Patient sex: M
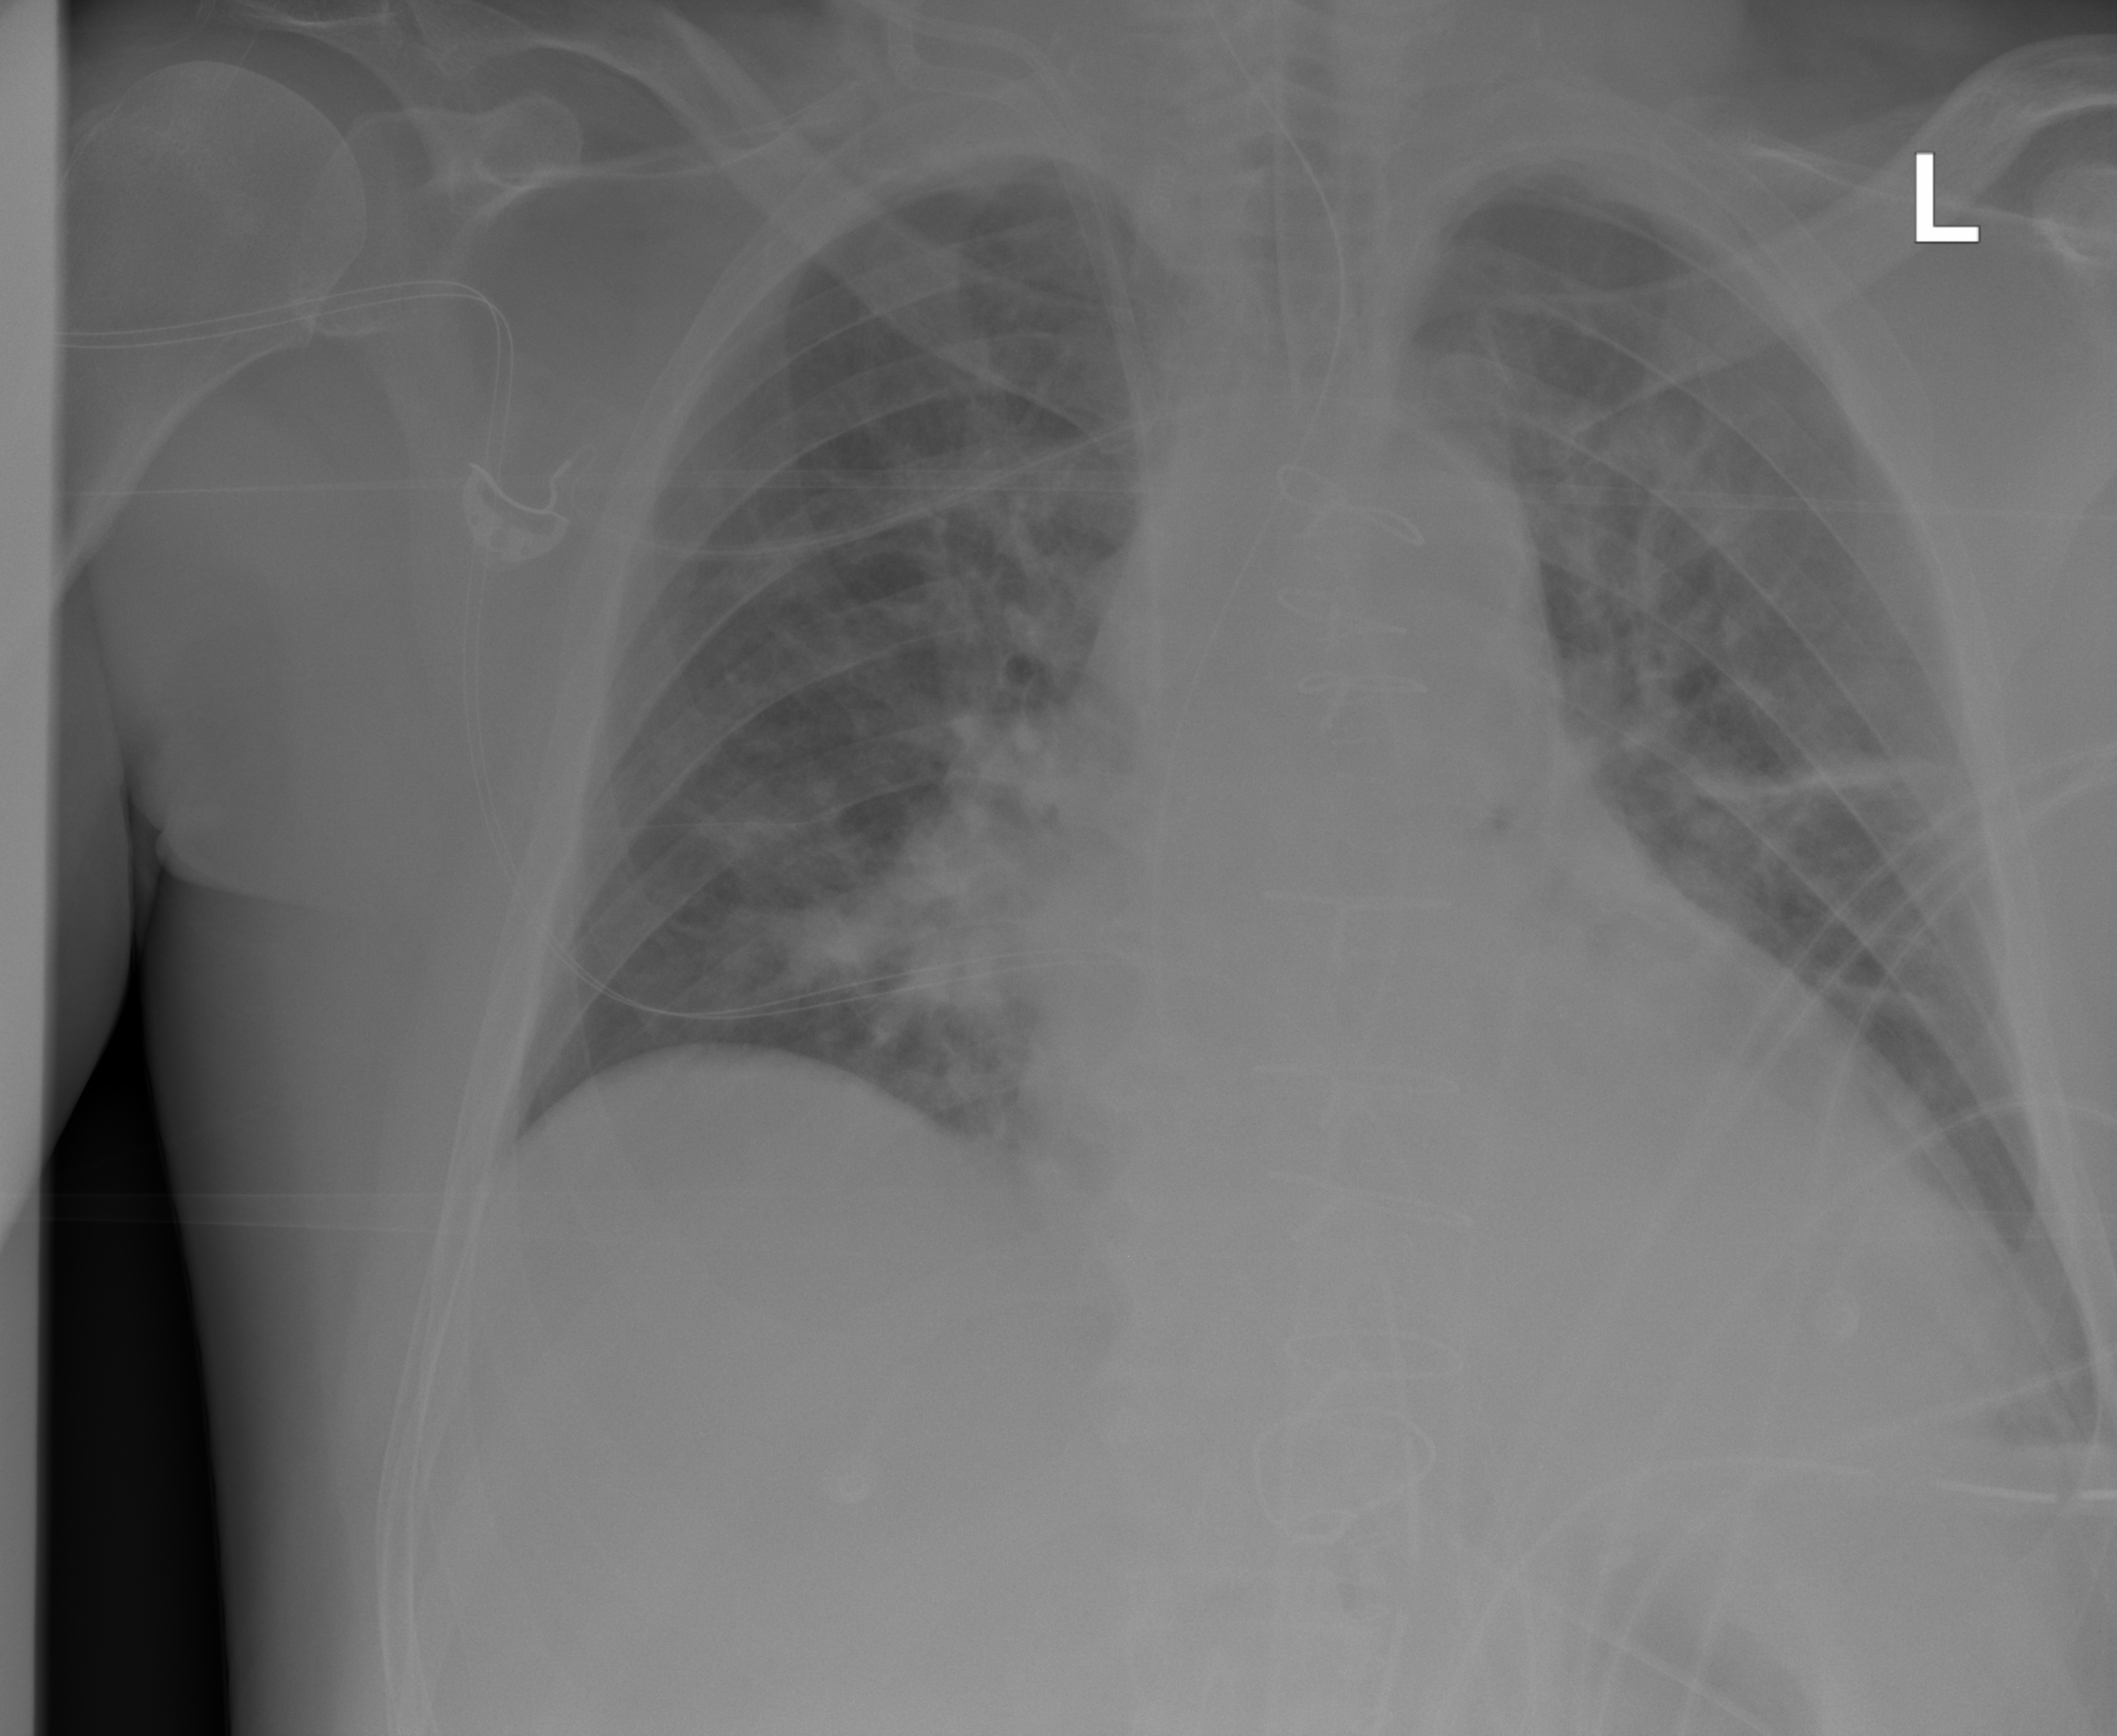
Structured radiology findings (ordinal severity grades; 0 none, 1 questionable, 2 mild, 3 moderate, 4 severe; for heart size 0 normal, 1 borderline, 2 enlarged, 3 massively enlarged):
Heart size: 2
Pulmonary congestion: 0
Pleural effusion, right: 0
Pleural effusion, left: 2
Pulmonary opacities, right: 2
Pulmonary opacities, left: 0
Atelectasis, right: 0
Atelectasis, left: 2